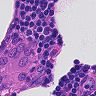
Metastatic tissue present: yes